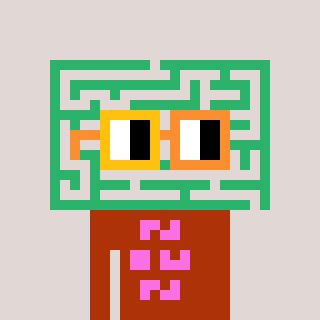
a pixel art character with square yellow and orange glasses, a maze-shaped head and a hotbrown-colored body on a warm background